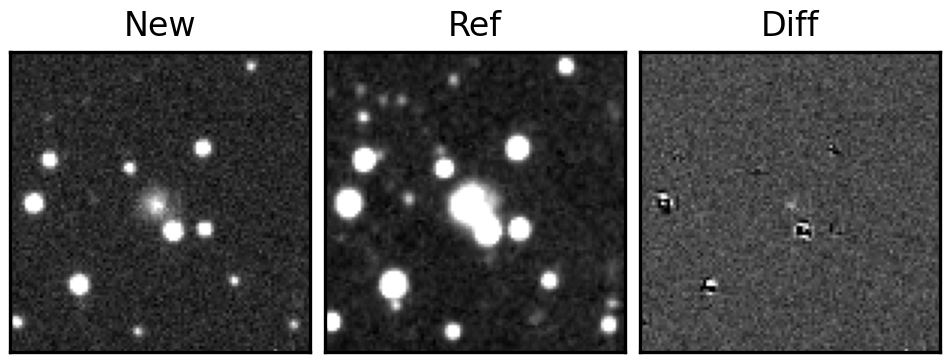
Label: real